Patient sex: M
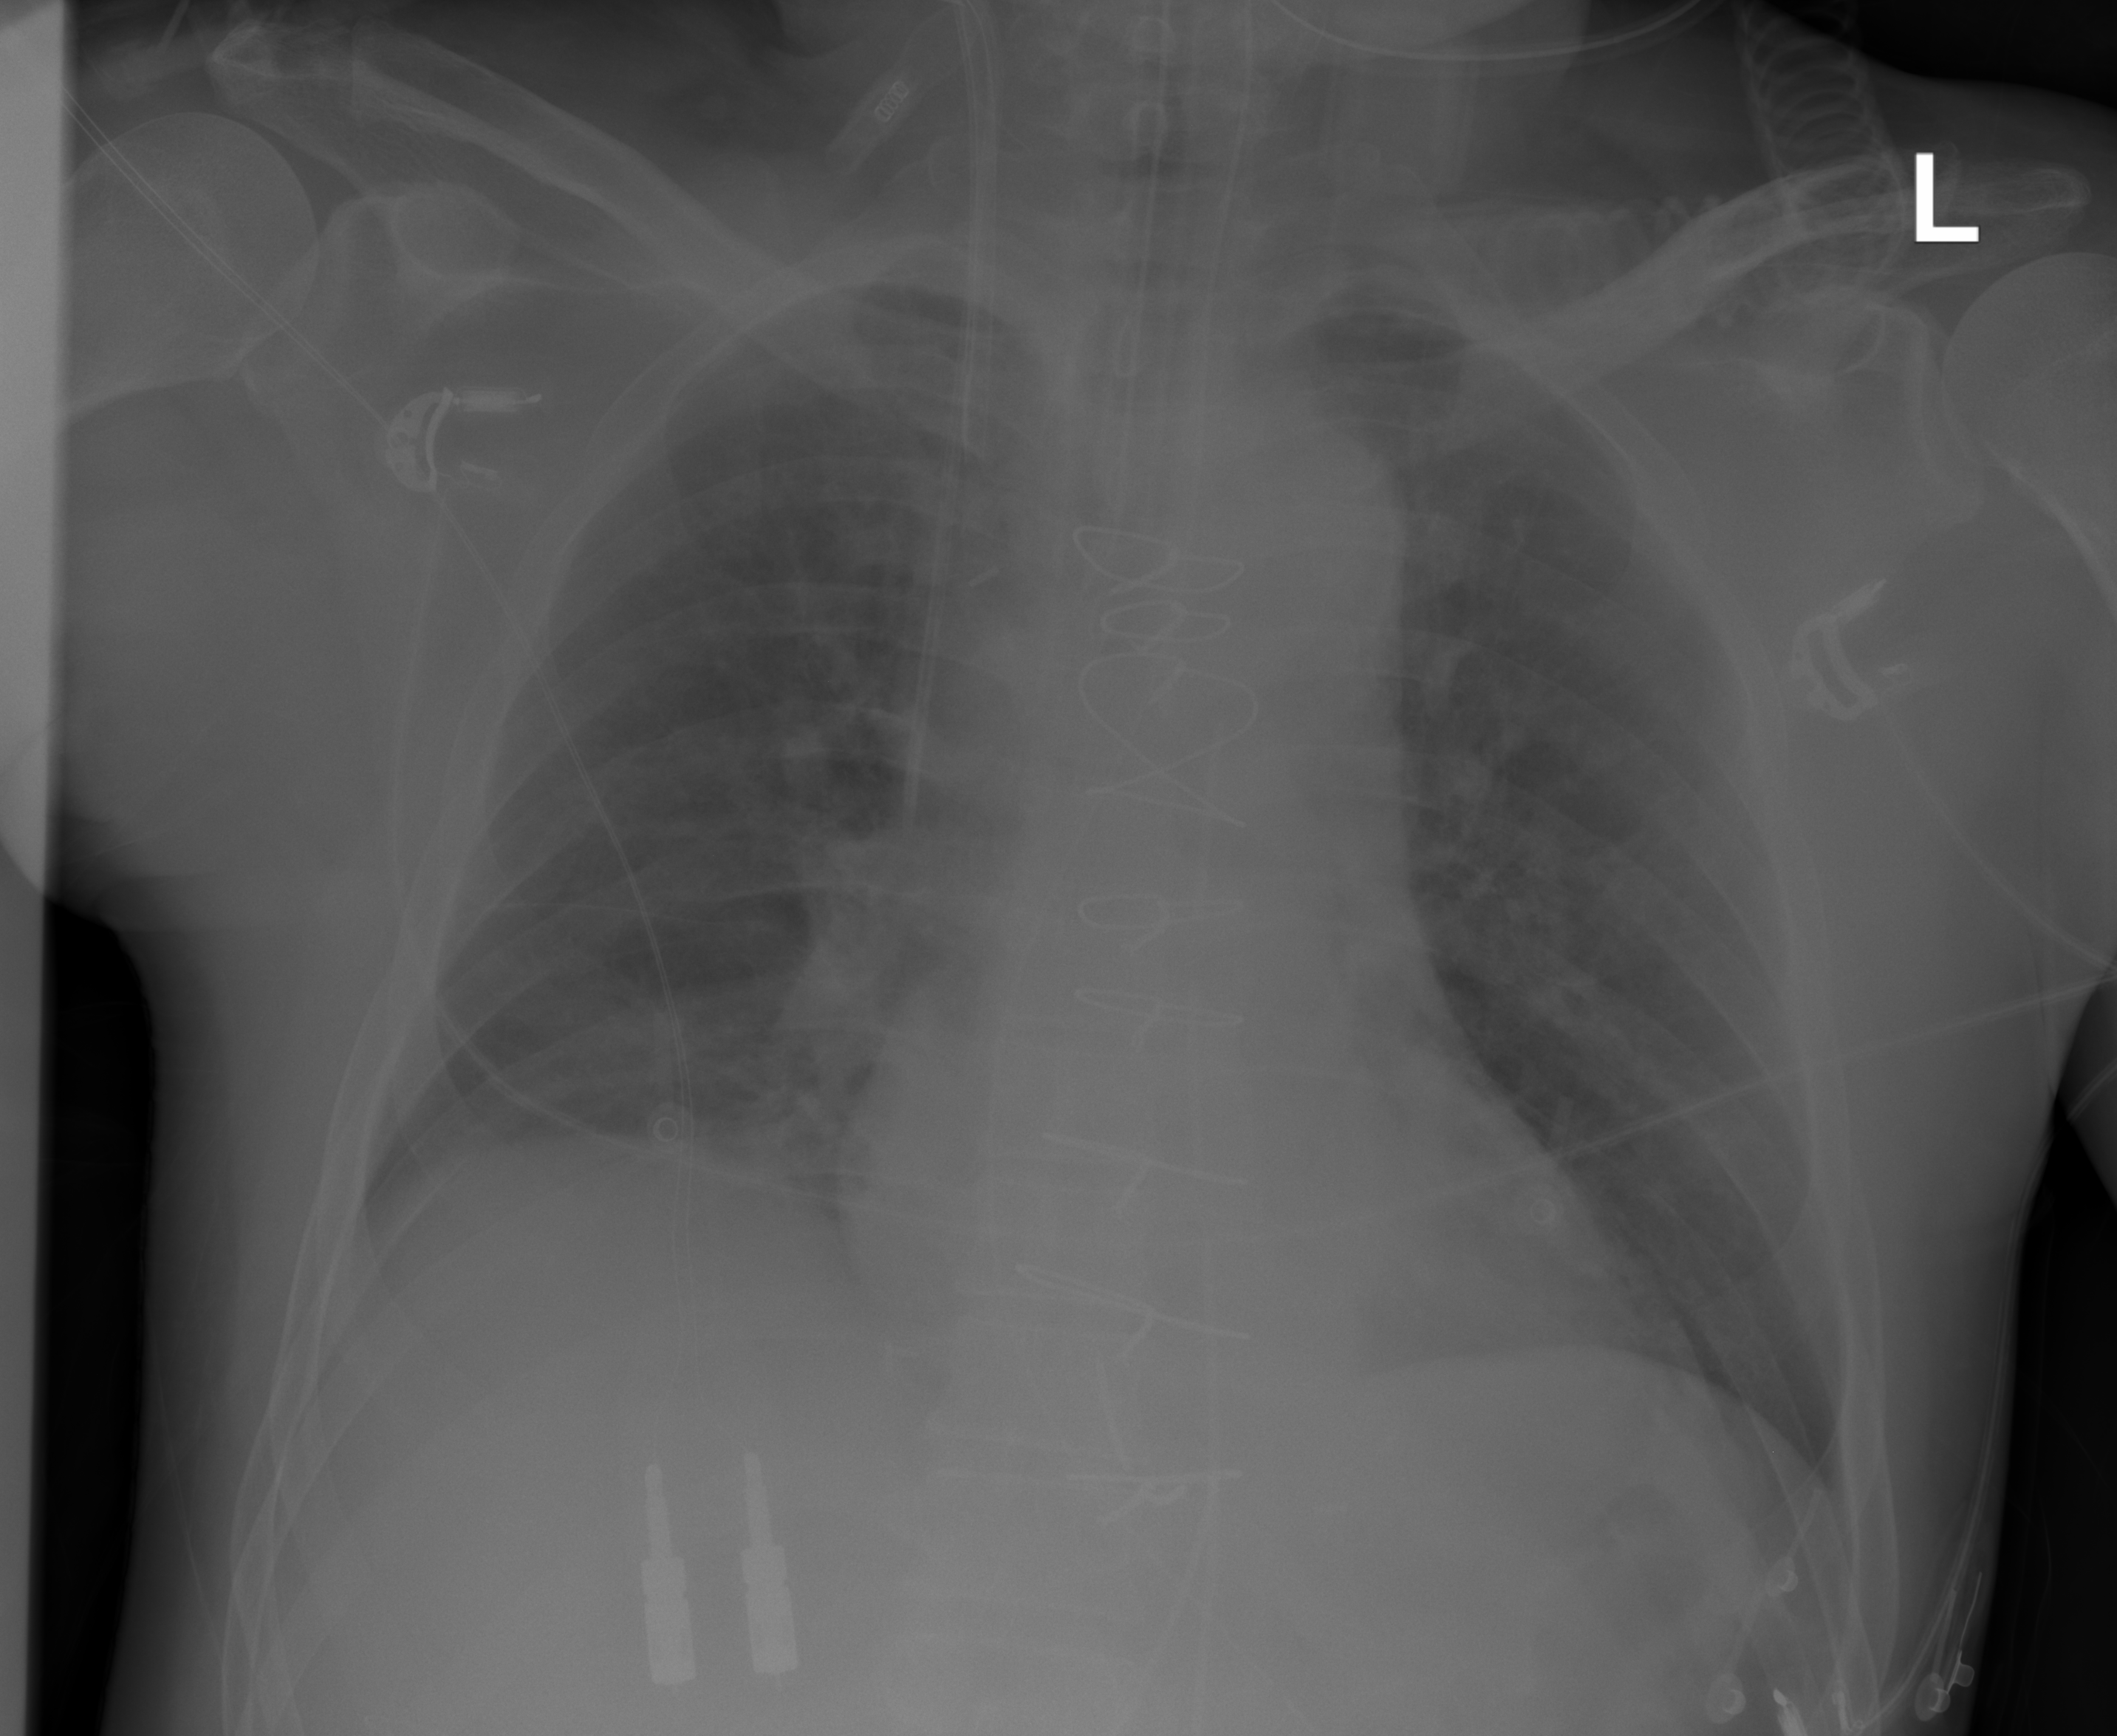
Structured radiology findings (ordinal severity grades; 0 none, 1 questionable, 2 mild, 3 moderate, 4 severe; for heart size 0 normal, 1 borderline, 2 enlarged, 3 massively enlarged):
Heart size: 0
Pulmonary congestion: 2
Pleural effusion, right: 0
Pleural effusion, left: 0
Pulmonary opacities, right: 0
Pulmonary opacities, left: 0
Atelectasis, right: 0
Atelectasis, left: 0